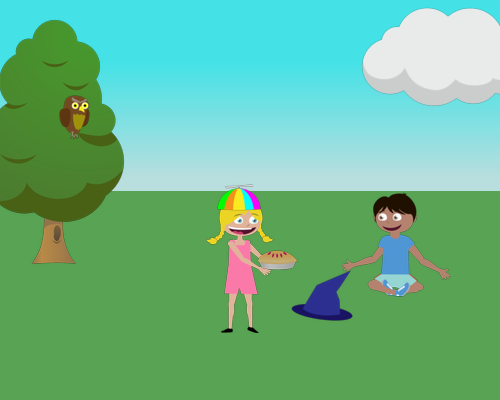
A small fluffy tree is on the left, reaching up. A large, plain cloud is in the right corner. In the center, cheerful Jenny stands with arms extended, facing right. She has a medium build, wears a colorful hat, and holds a pie. Her hat is on the grass by her shoes. Happy Mike sits next to the hat, facing left.